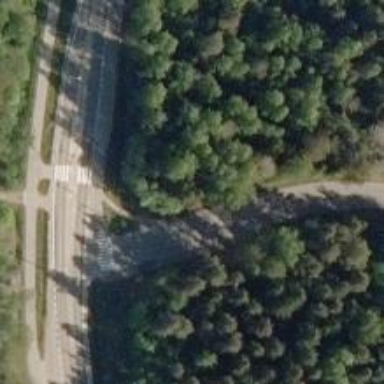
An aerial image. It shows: Road with "give way" sign.